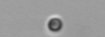
Label: nanoplankton_mix